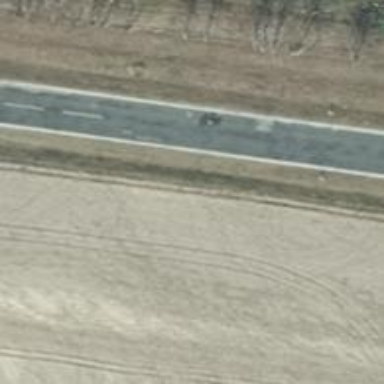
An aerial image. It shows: Secondary road with asphalt surface.